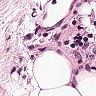
Metastatic tissue present: no